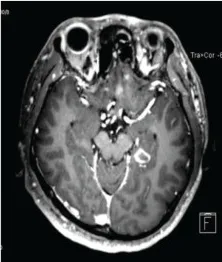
(C-F) Multiple lesions on MRI of the brain. T2-hypertense in right center semicovale, lateral paraventricular, pons, left temporal lobe, with an obvious contrast-enhancing lesions in the left temporal lobe.
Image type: radiology (mri)